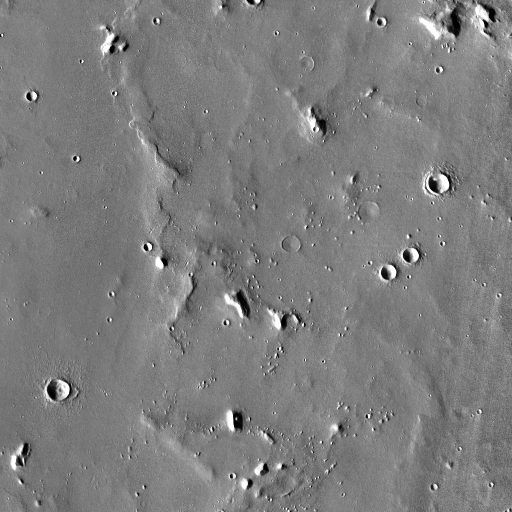
Crater classes present: Background, Other, Buried